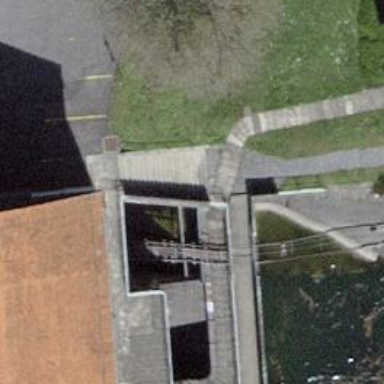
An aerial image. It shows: Funicular railway bridge.